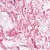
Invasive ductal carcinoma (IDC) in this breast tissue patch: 0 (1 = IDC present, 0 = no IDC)